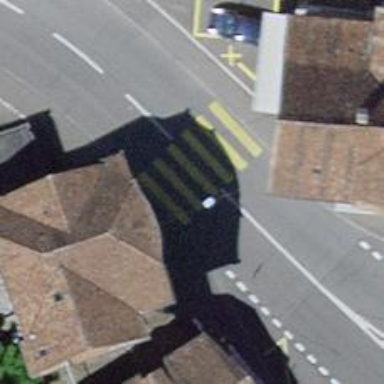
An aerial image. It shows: Uncontrolled zebra crossing on the road.